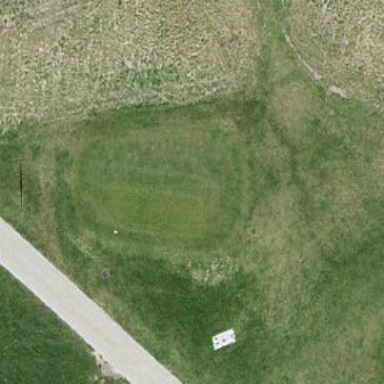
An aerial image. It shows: Golf tee.